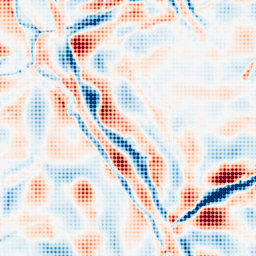
Category: wavelet
Decomposition family: wavelet_biorthogonal
Decomposition parameters: wavelet: bior5.5
level: 5
Upsampling method: sinc_blackman
Upsampling parameters: scale: 8
kernel_size: 8
Upsampling scale: 8